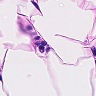
Metastatic tissue present: no